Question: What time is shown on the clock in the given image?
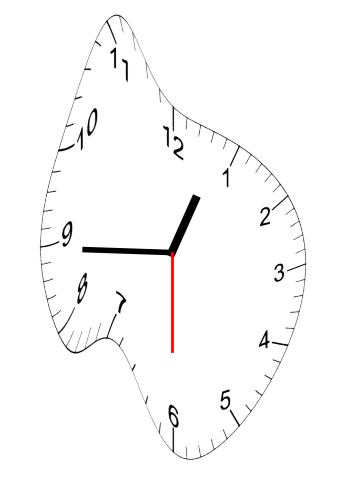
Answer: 12:44:30